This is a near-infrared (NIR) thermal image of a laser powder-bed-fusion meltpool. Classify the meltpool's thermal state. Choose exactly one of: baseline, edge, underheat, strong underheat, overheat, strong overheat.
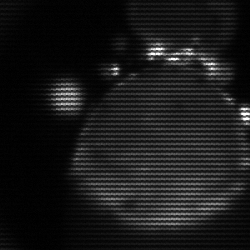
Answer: edge